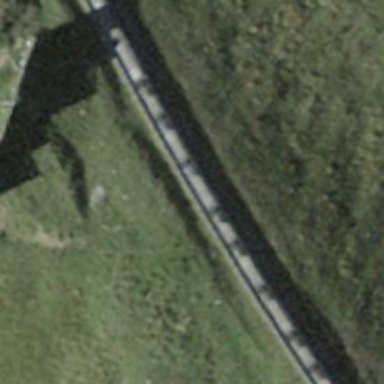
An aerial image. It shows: Single-track railway for funicular.